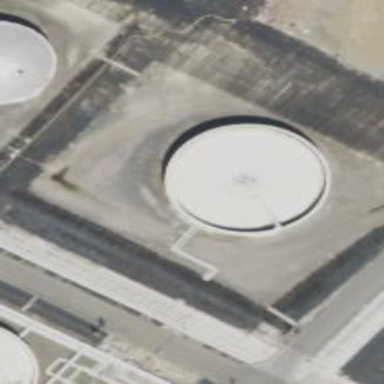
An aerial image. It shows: Storage tank building.